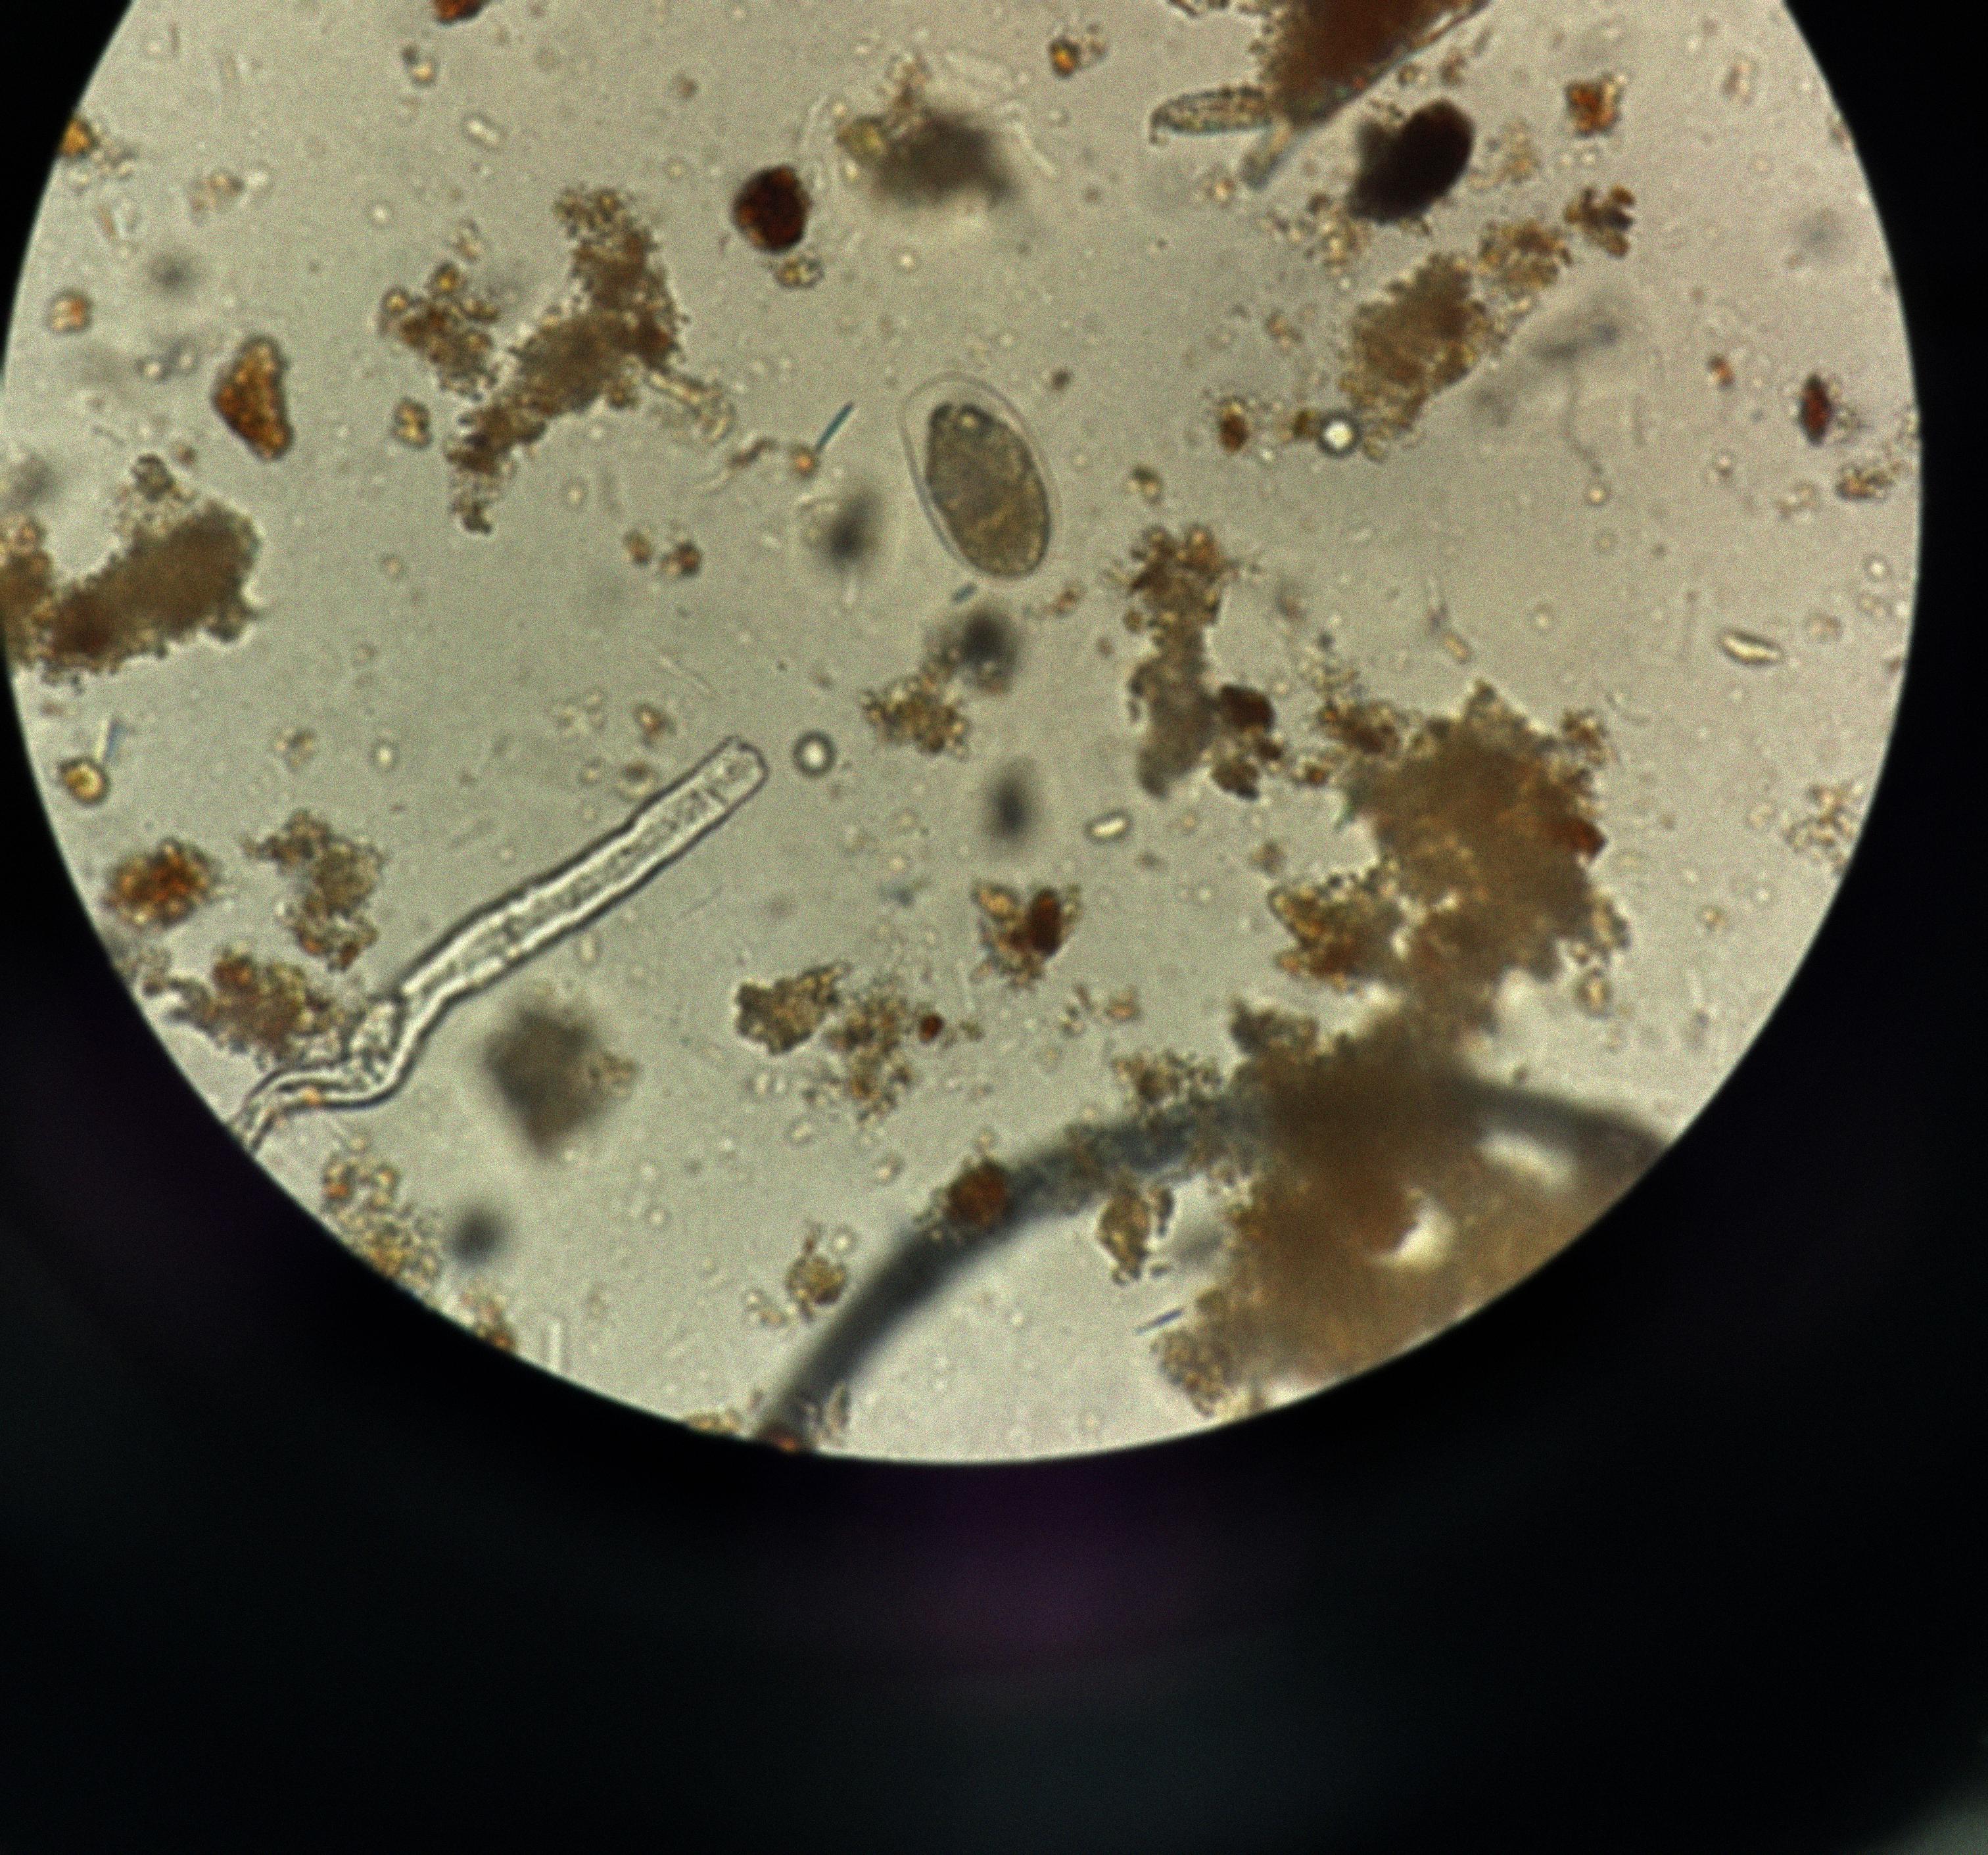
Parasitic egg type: Hookworm egg